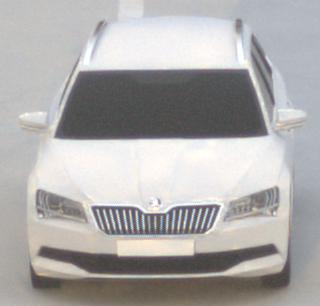
Make: Skoda
Model: Superb Combi 1.4 TSI
Detailed model: Superb (III) Combi
Model produced from: 2015/09
Model produced until: 2018/06
Doors: 5
Color: white
Road condition: dry road
Daytime: sunrise or sunset
Contrast: low contrast